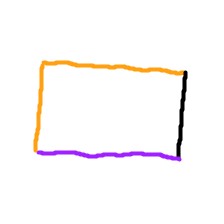
Shape: rectangle